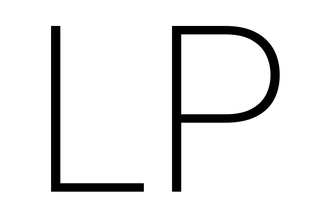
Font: Roboto_ExtraLight